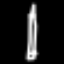
Label: pencil